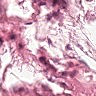
Metastatic tissue present: no